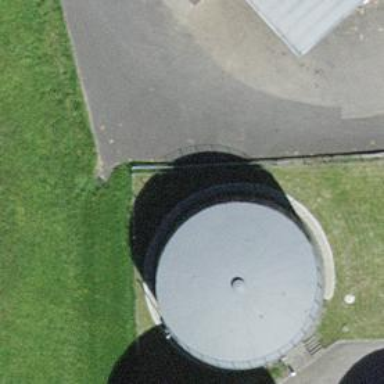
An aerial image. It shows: Building identified as silo.